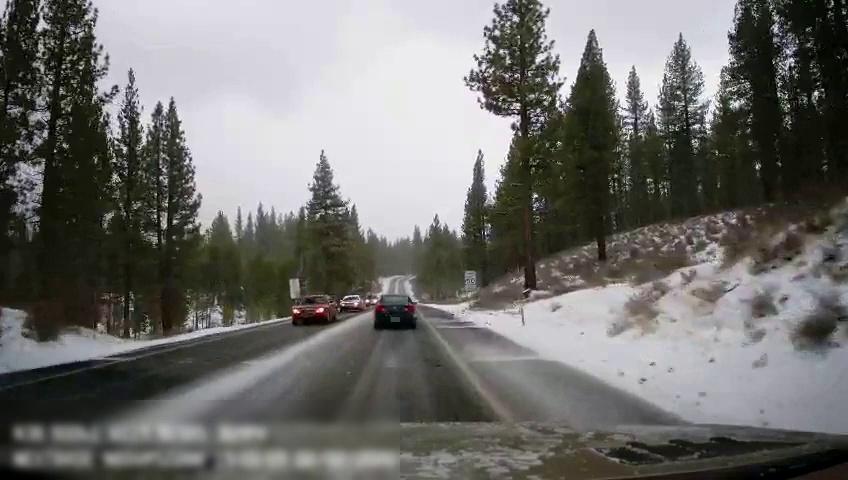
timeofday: Day
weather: Snowy
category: Drivable Space
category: Vehicles | Truck
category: Vehicles | Car
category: Vehicles | SUV
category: Vehicles | Car
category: Lanes | Opposite Lane
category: Lanes | Current Lane
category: Traffic | Signs
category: Traffic | Signs